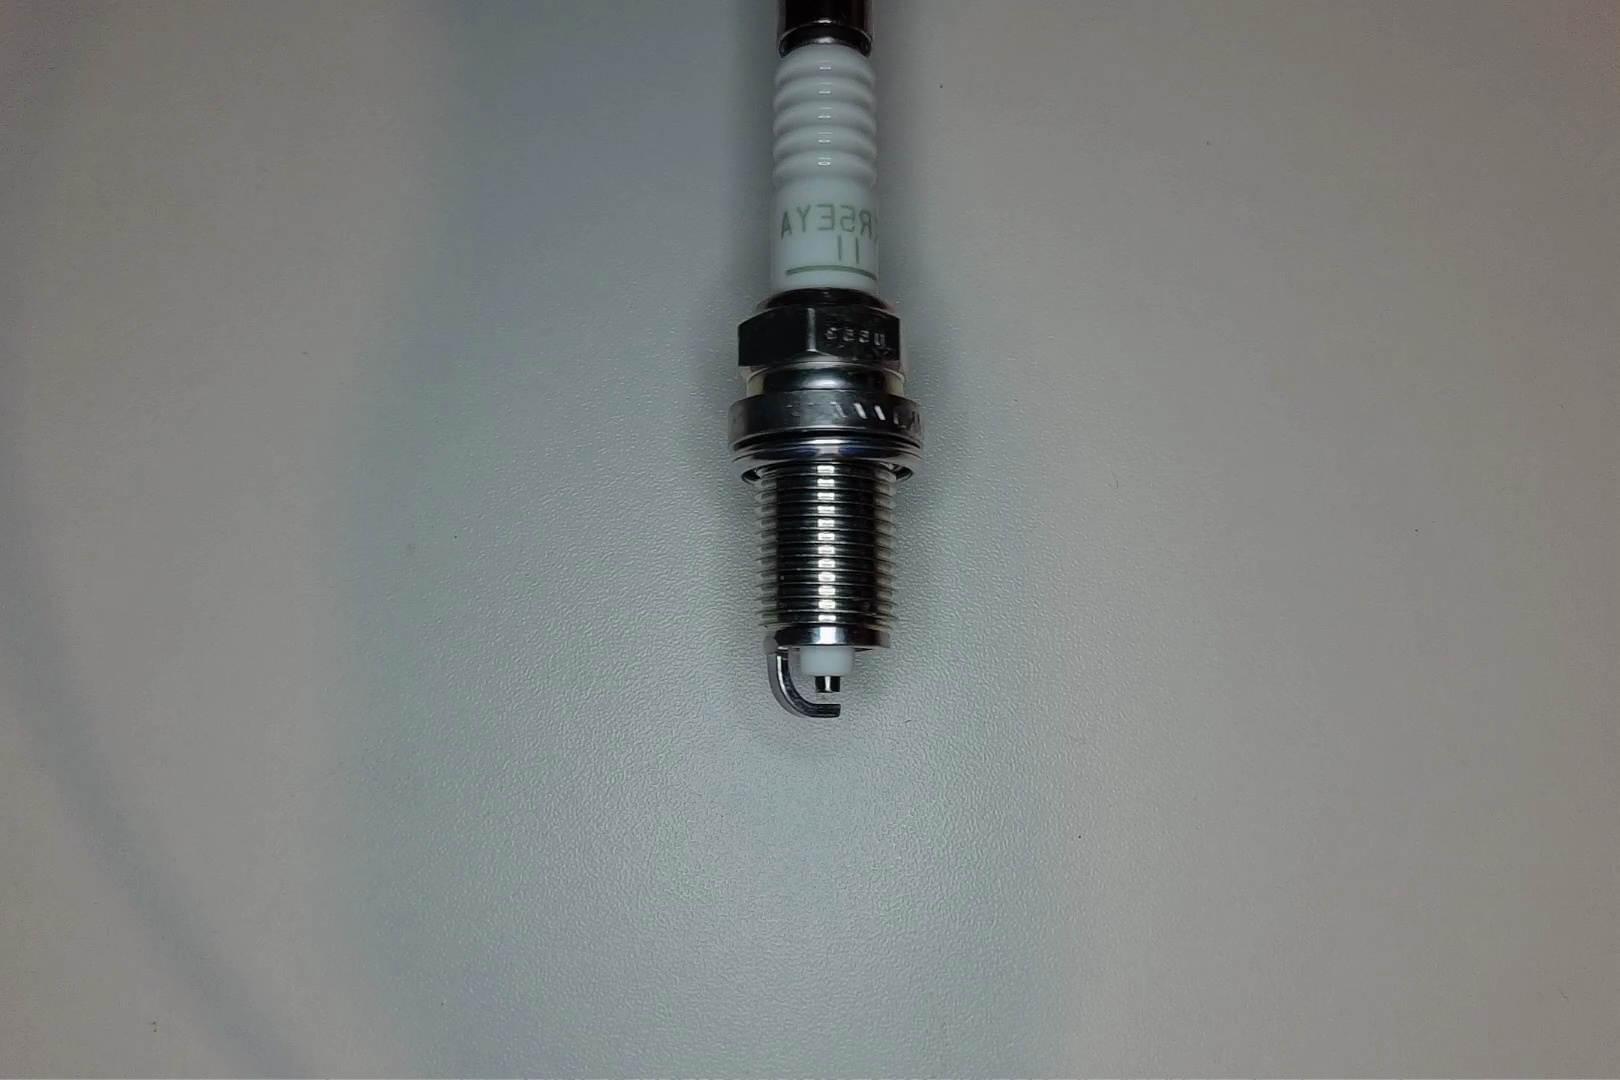
Label: normal